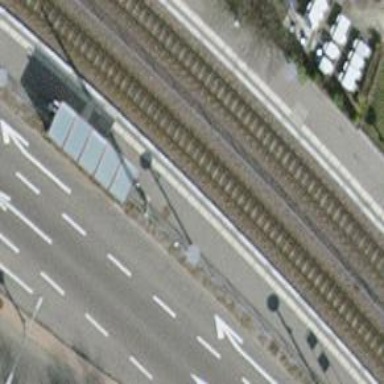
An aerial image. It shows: Public transport stop position for light rail.